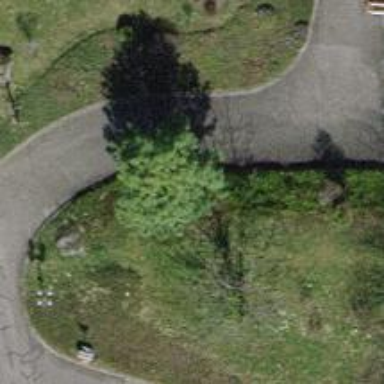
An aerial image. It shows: Footway with sett surface.